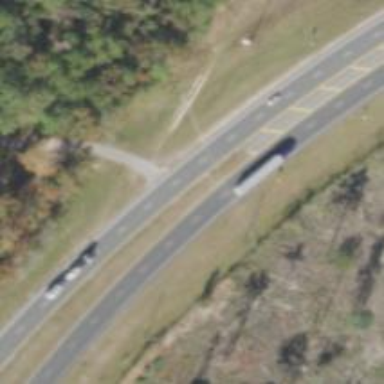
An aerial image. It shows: Asphalt trunk highway.